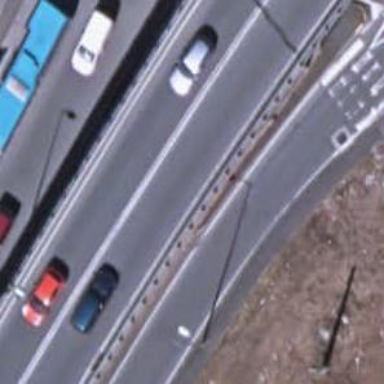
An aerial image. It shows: Asphalt road at the secondary link level.